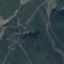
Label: HerbaceousVegetation